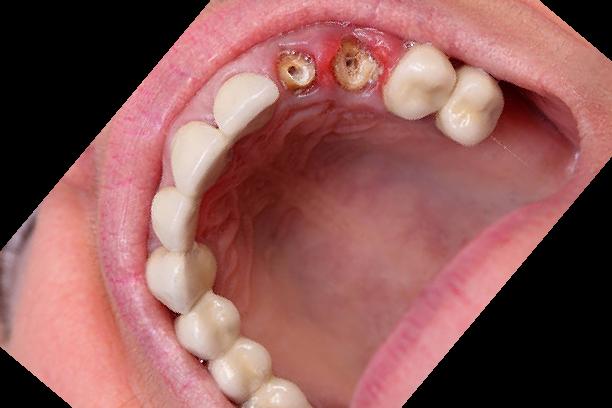
Condition: hypodontia